Question: Goal: Record the position order of each form item on insert.
I'm allowing the user to dynamically add and delete form fields(that functionality is working with JS). For simplicity sake, the user designs their form to look like this:
Subtitle
Paragraph
Subtitle
Image
My database would contain a table for each field:

I wrote a simple function to get the index number from an associatative array, I'm guessing I can record that in each table in a column called "position"?
'''
function arrayValuePosition($value, $array)
{
return array_search($value, array_keys($array));
}
foreach($array as $key => $value) {
echo arrayValuePosition($key, $array);
};
'''
What is the best way to record this position number and also loop through inserting into the various tables?
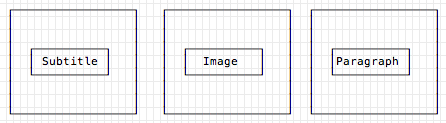
Answer: I think it could be more simple to use a single table:
'''
Table: form_data
Fields:
id - INT - PRI auto_increment
fields_enabled - ENUM - possible values: 'subtitle', 'paragraph', 'image'
subtitle
paragraph
image
'''
You can store the records as normal rows in this table, and the information regarding the form fields the user has enabled can be stored in the field fields_enabled.
It would also be easy to browse the existing records.